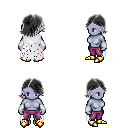
a pixel art fantasy rpg character, female body template, dark elf, purple skin, white tattered cape, magenta pants, gray swoop hairstyle, white cloth bracers, gold boots, four views (front, back, left, right), 2x2 character sprite sheet, small pixel art, hard edges, no anti-aliasing